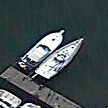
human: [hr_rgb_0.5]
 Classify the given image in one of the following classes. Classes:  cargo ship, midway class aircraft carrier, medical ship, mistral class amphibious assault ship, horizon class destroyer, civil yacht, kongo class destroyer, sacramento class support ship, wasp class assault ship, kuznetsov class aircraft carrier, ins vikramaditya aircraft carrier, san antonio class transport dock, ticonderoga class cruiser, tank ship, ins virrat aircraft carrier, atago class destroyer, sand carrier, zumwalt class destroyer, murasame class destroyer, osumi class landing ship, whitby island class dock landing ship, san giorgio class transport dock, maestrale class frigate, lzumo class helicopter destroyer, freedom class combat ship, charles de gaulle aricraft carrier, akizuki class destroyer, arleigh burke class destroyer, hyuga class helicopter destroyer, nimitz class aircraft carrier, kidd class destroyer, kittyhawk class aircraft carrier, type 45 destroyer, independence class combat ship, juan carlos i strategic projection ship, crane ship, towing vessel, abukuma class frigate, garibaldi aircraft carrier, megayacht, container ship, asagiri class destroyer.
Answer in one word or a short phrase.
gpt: Civil yacht